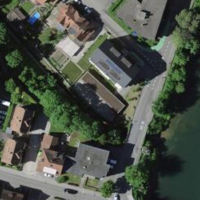
EUNIS habitat code: 54
Species observed at this site:
Mergus merganser